Полуцилиндр изготовлен из оптически прозрачного материала с изменяющимся по радиусу показателем преломления $n$. Зависимость $n$ от радиуса $r$ изображена на графике в координатax $\ln n$ и $\ln \frac{r}{r_{0}}$, где $r_{0}=1~см$. (см. рисунок).
Используя данную зависимость, найдите радиусы полуокружностей, по которым сможет распространяться тонкий пучок света при нормальном его падении на плоскую поверхность полуцилиндра.
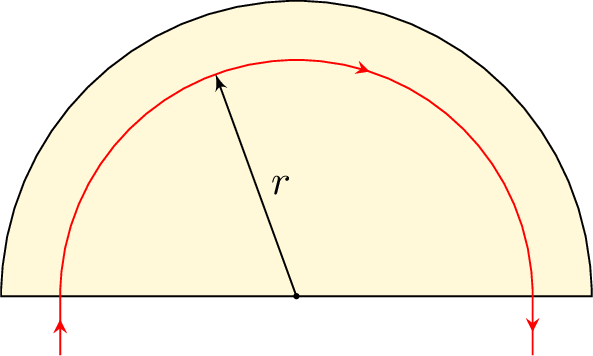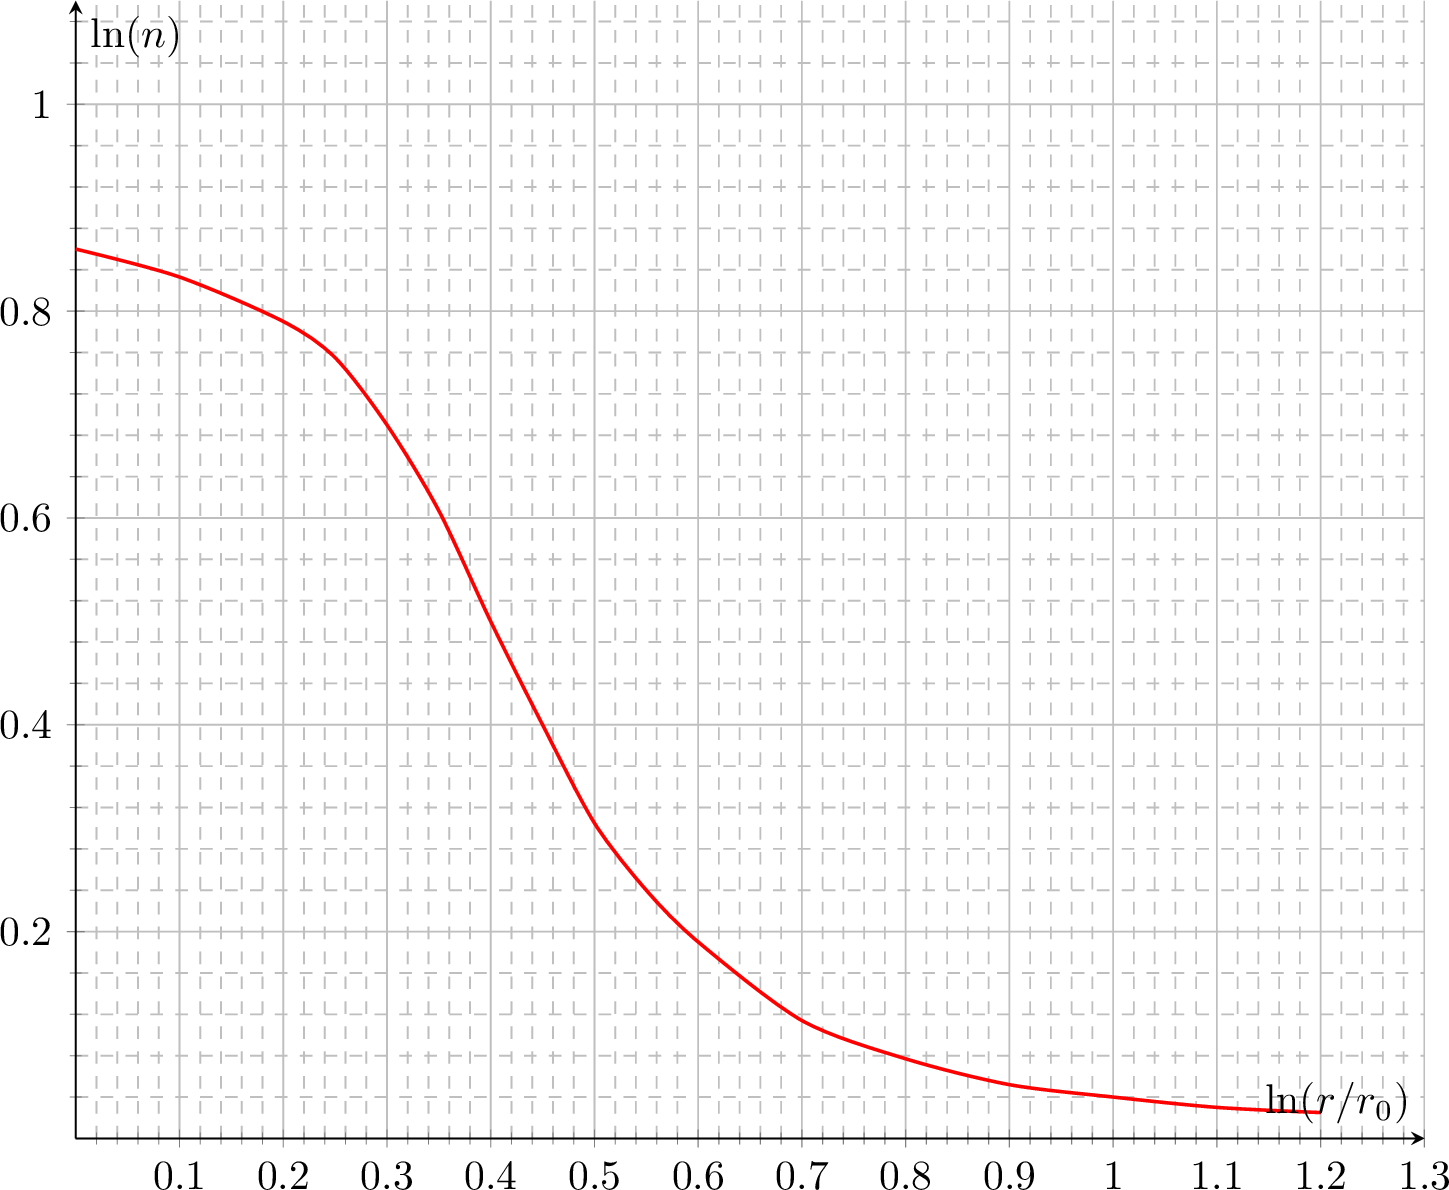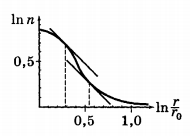
Решение: Если тонкий пучок света распространяется по окружности радиуса $r$, то в любой момент времени проекция волнового фронта пучка (поверхность постоянной фазы) проходит через центр данной окружности. Из этого следует, что оптические пути всех лучей, входящих в состав пучка, должны быть одинаковы, т. е. $r n=\operatorname{const}$. Эквивалентная запись этого соотношения: $$ \ln \frac{r}{r_{0}}+\ln n=\operatorname{const}, \quad (1) $$ где $r_{0}=1~см$. Формула $(1)$ описывает семейство прямых на плоскости $\ln \frac{r}{r_{0}}$, $\ln n$, с углом наклона к оси абсцисс, равным $-\frac{\pi}{n}$. Значение $r$, при которых световой пучок будет распространяться по окружности, определяется точками касания прямых $(1)$ и графической зависимостью $\ln n$ от $\ln \frac{r}{r_{0}}$. Два таких графических решения показаны на рисунке.  Это две точки: $\ln \frac{r_{1}}{r_{0}}=0.27 \pm 0.02$ и $\ln \frac{r_{2}}{r_{0}}=0.54 \pm 0.02$, что соответствует $r_{1}=(1.31 \pm 0.03)~см$ и $r_{2}=(1.7 \pm 0.02)~см$.
Ответ: $$ r_{1}=(1.31 \pm 0.03)~см. $$ $$ r_{2}=(1.7 \pm 0.02)~см. $$
Темы:
T, Оптика, Геометрическая оптика, Преломление, Всероссийские